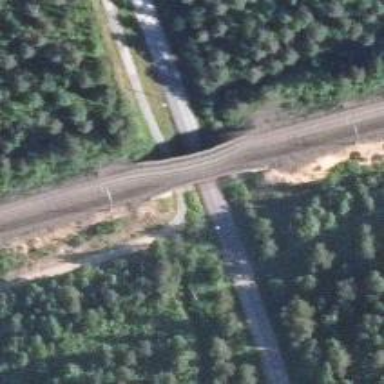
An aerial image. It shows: Railway bridge with electrified contact lines. This bridge serves as siding.